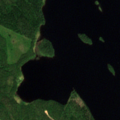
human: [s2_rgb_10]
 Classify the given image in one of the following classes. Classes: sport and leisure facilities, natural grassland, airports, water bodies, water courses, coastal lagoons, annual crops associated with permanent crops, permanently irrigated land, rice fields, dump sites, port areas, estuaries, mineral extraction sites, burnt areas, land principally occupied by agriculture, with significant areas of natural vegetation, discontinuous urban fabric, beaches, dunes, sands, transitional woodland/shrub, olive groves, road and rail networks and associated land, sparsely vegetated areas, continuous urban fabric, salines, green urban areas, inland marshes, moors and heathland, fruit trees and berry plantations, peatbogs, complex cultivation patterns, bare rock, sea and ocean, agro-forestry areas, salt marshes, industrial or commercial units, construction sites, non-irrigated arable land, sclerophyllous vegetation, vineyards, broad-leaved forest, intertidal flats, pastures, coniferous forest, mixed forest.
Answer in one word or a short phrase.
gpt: coniferous forest, water bodies